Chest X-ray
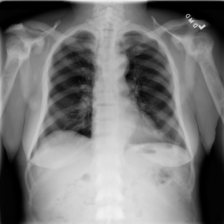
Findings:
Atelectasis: negative
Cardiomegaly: negative
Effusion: negative
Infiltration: negative
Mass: negative
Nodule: negative
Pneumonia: negative
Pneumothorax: negative
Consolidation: negative
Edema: negative
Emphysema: negative
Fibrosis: negative
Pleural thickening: negative
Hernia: negative